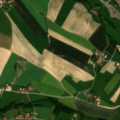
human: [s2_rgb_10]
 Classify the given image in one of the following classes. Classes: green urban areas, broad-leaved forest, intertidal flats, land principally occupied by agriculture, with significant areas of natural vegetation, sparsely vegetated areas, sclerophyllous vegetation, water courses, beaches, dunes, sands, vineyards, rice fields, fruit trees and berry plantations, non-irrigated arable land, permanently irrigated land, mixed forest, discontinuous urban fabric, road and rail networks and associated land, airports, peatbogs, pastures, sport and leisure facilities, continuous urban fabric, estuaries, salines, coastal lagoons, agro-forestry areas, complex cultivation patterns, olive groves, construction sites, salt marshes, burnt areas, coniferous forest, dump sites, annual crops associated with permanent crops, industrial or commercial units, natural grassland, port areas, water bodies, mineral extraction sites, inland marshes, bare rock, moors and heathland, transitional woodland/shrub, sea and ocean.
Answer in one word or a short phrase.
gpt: discontinuous urban fabric, non-irrigated arable land, pastures, land principally occupied by agriculture, with significant areas of natural vegetation